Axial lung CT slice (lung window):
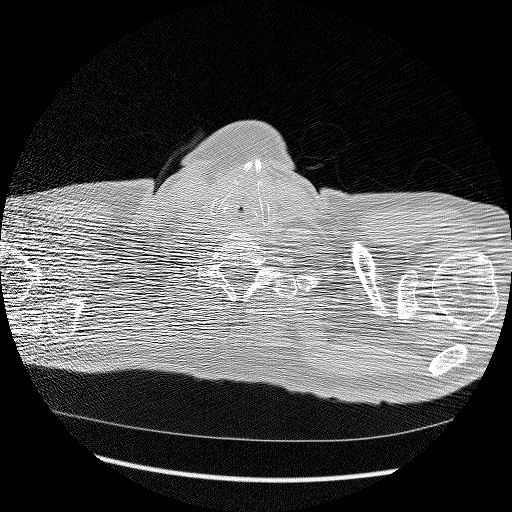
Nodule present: no